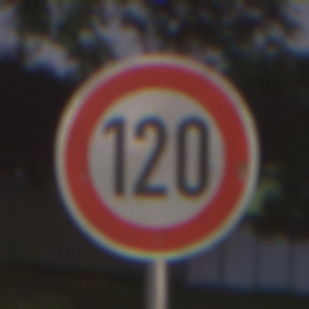
Verkehrszeichen: Geschwindigkeit120
Umgebung: Outdoor, Suburban
Tageszeit: Night
Wetter: PartlyCloudy
Licht: Artificial
Jahreszeit: NotSpecified
Kontrast: HighContrast